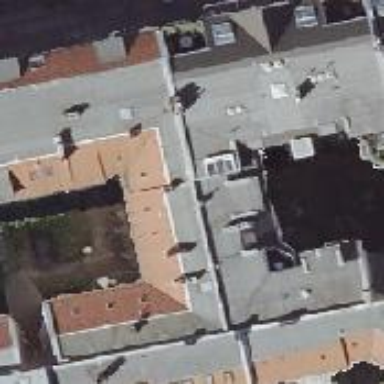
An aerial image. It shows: Building consisting of apartments with double saltbox roof shape.